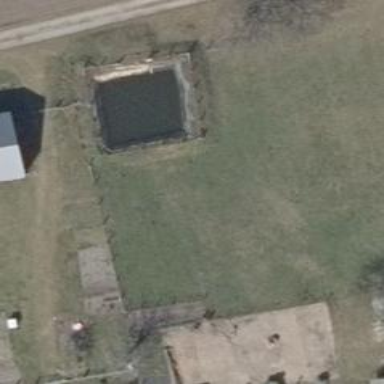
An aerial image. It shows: Fire water pond meant for emergency use.